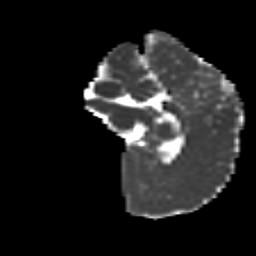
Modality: MD
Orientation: sagittal
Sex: male
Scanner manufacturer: siemens
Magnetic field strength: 3 T
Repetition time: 5 s
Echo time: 0.071 s